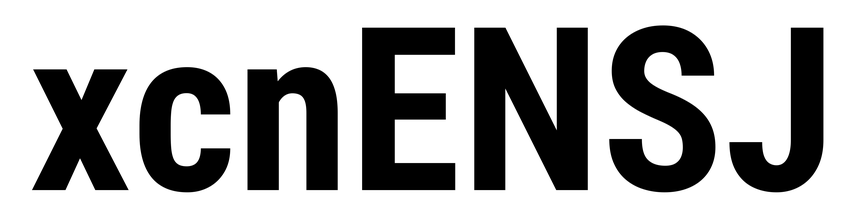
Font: Roboto_Condensed_Bold